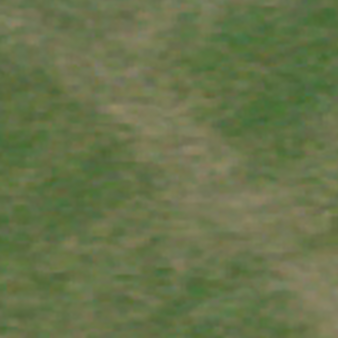
Label: other